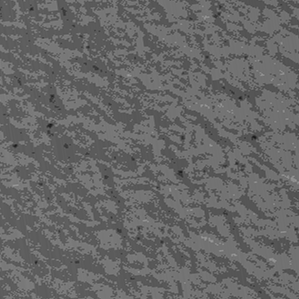
Label: frost